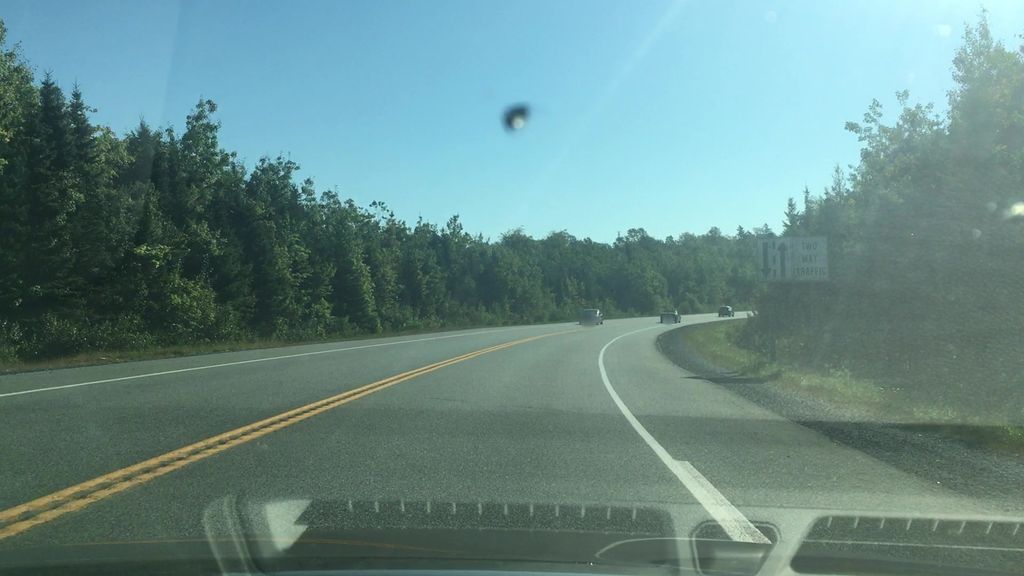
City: halifax